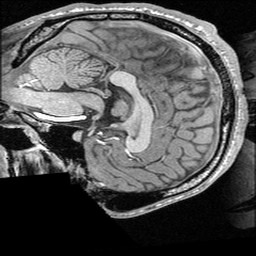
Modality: T1w
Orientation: sagittal